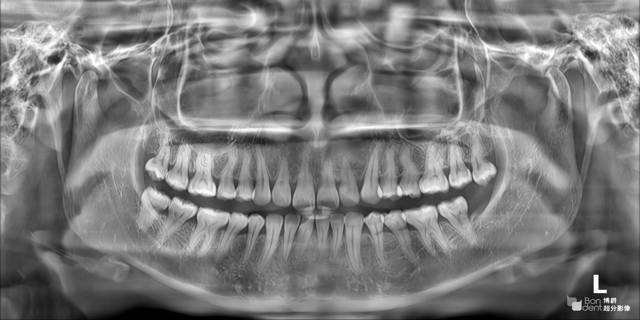
adult